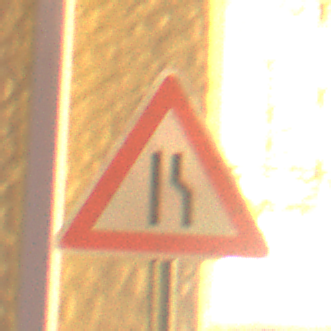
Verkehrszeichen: EinseitigVerengteFahrbahnRechts
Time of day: Night
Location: Outdoor (Urban)
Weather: Clear
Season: NotSpecified
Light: Artificial